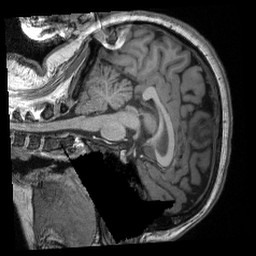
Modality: T1w
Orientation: sagittal
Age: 20
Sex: female
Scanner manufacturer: siemens
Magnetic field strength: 3 T
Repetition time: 2.3 s
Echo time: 0.00308 s